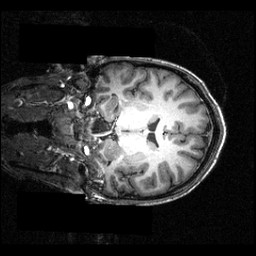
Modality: T1w
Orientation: coronal
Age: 21
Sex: male
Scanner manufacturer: siemens
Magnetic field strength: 3.951 T
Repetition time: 1.5 s
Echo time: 0.00335 s